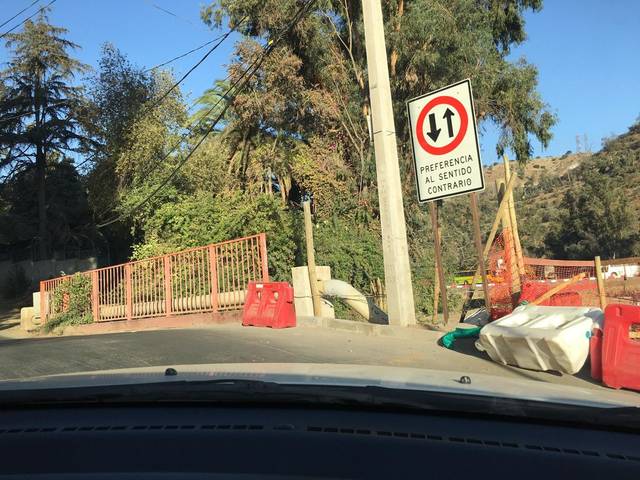
Region: Chile
Coordinates: -33.378, -70.612